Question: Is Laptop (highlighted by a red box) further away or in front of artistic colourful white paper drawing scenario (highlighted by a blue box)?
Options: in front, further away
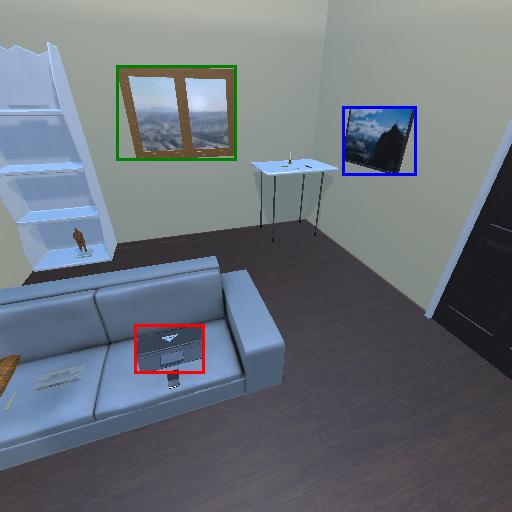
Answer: in front